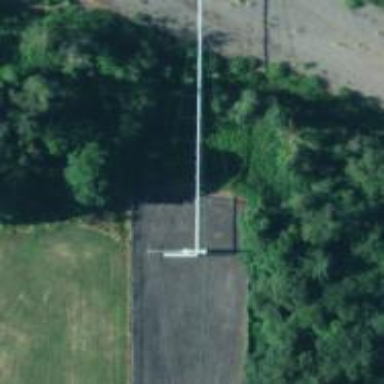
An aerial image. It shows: Bridge with supports.